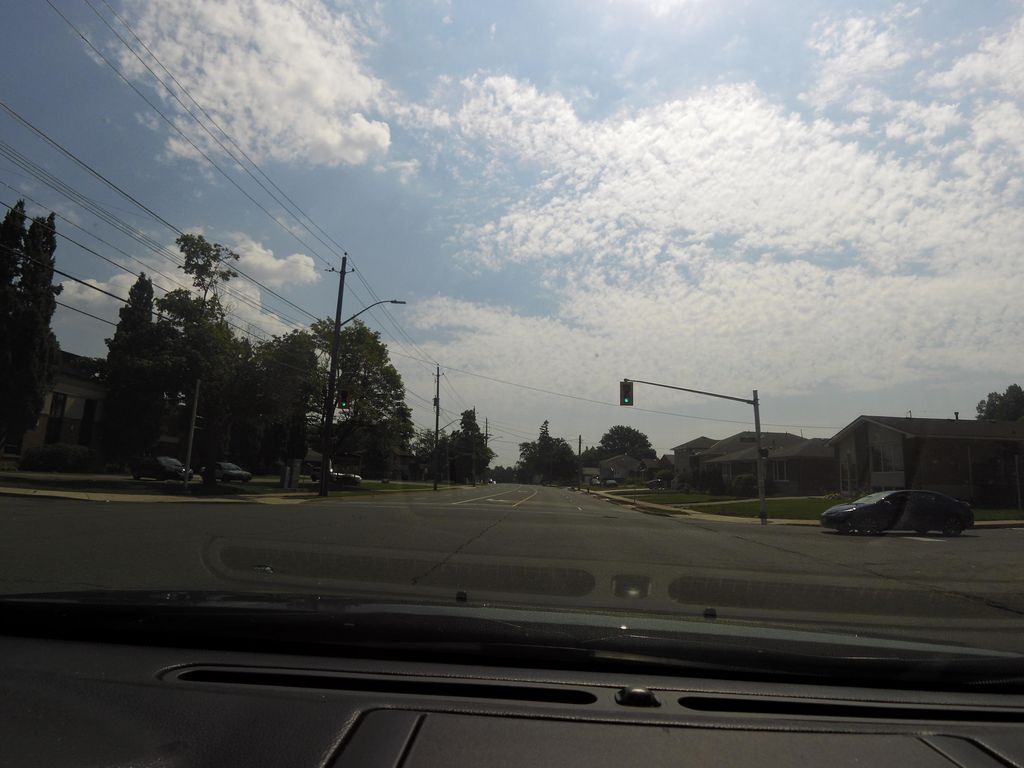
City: hamilton